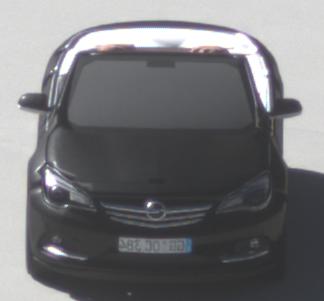
Make: Opel
Model: Cascada 1.4 Turbo
Detailed model: Cascada
Model produced from: 2013/03
Model produced until: 2015/01
Doors: 2
Color: black
Road condition: dry road
Daytime: morning or afternoon
Contrast: high contrast